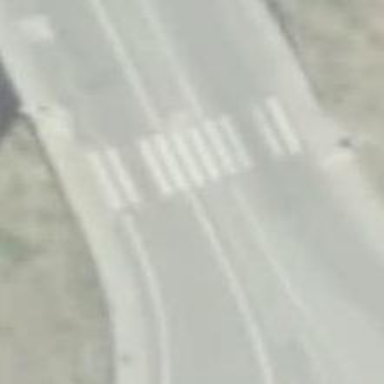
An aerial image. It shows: Marked crossing on footway paved with paving stones.